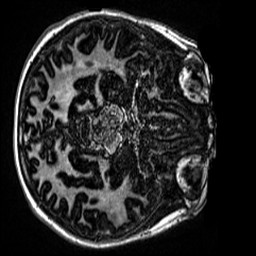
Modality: MP2RAGE
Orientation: axial
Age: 12
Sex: female
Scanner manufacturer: siemens
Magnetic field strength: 3 T
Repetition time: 4 s
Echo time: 0.00299 s